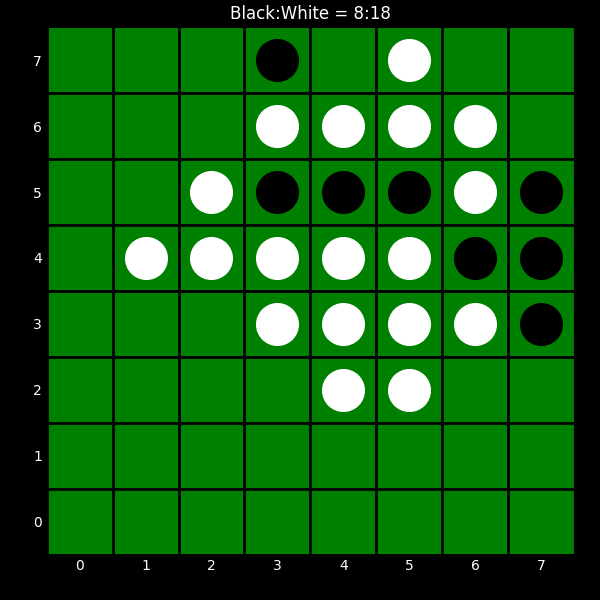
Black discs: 8
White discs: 18